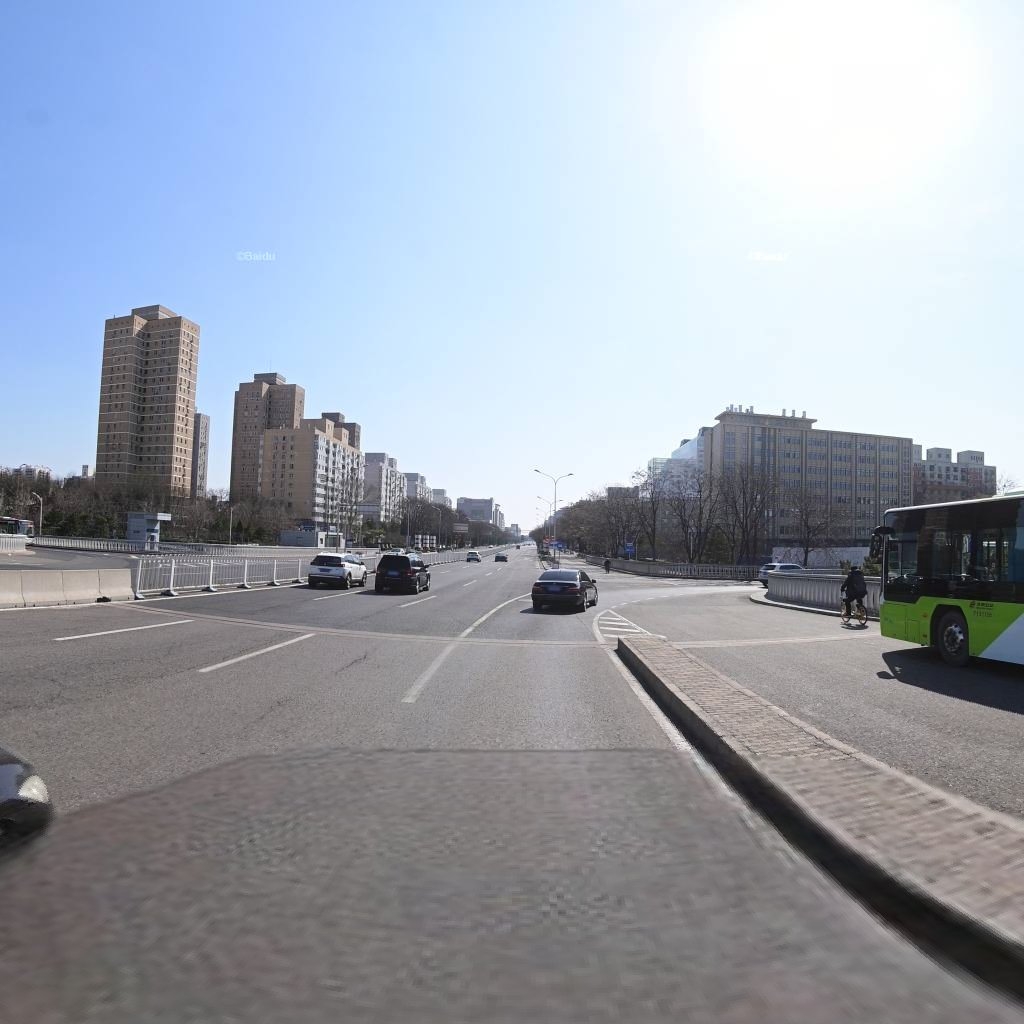
Region: Chaoyang
Road damage annotations: alligator crack, longitudinal crack, longitudinal crack